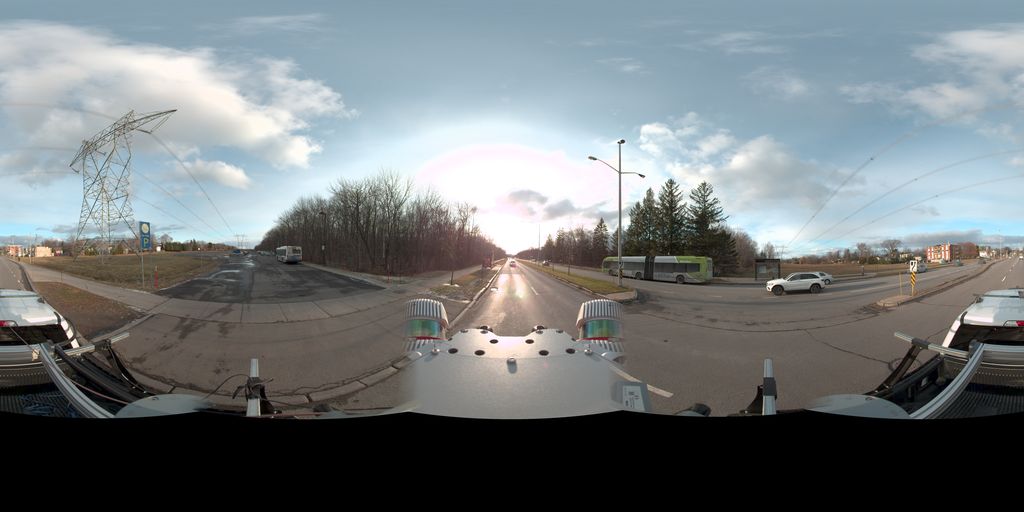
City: quebec_city